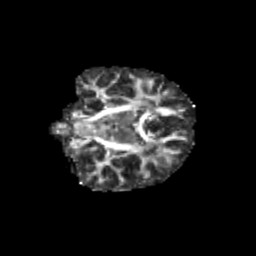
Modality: FA
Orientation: coronal
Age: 11
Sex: female
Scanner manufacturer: siemens
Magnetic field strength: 3 T
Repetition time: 3.8 s
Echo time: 0.07 s